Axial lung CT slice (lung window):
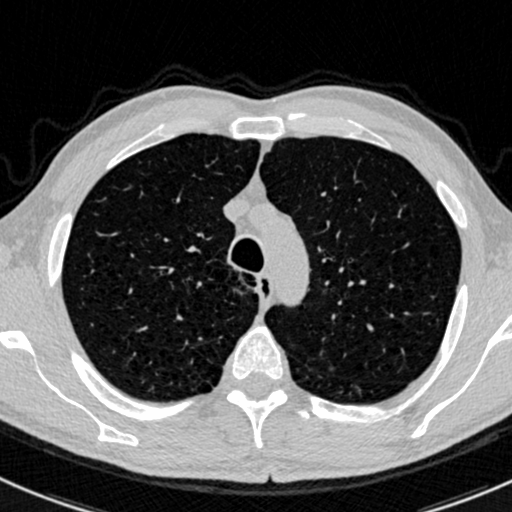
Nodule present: no